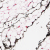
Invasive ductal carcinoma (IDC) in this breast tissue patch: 0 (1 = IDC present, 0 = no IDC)